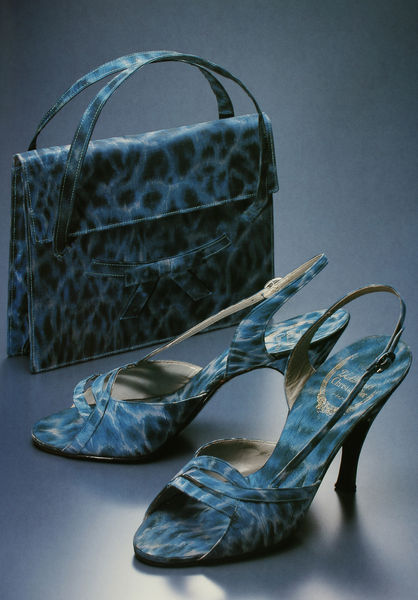
Titel: Sandalen und Handtasche
Künstler: Christian Dior
Standort: Kyoto (Japan)
Institution: Kyoto Costume Institute
Schlagwörter: blau, grau, mode, muster, henkel, schuhe, foto, fotografie, tasche, schuh, kunst, handtasche, leder, absätze, pumps, design, bügel, leopard, riemchen, bleu, photographie, tâches, leoparden, stöckelschuhe, stilettos, leopardenmuster, hochhackige, chaussures, accessoires, bleau, cuir, gepardenmuseter, maroquinerie, sac, stlettos, tâche